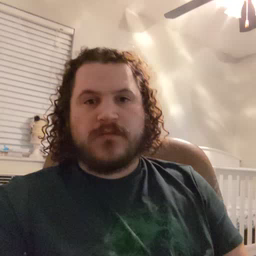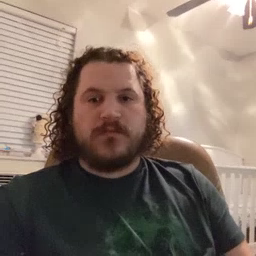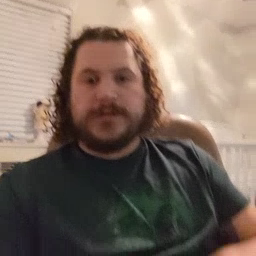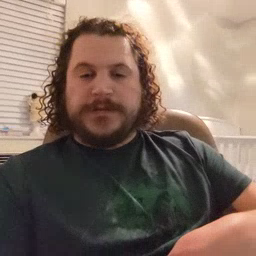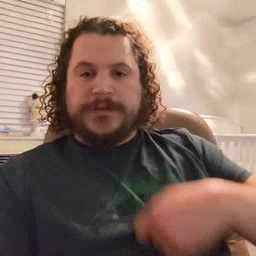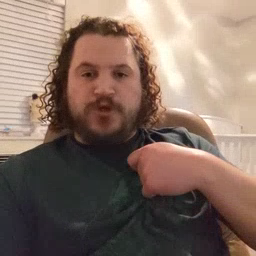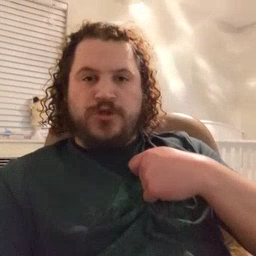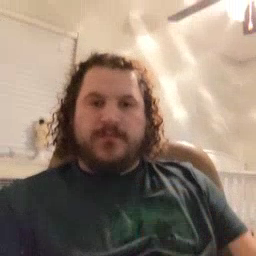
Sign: zipper